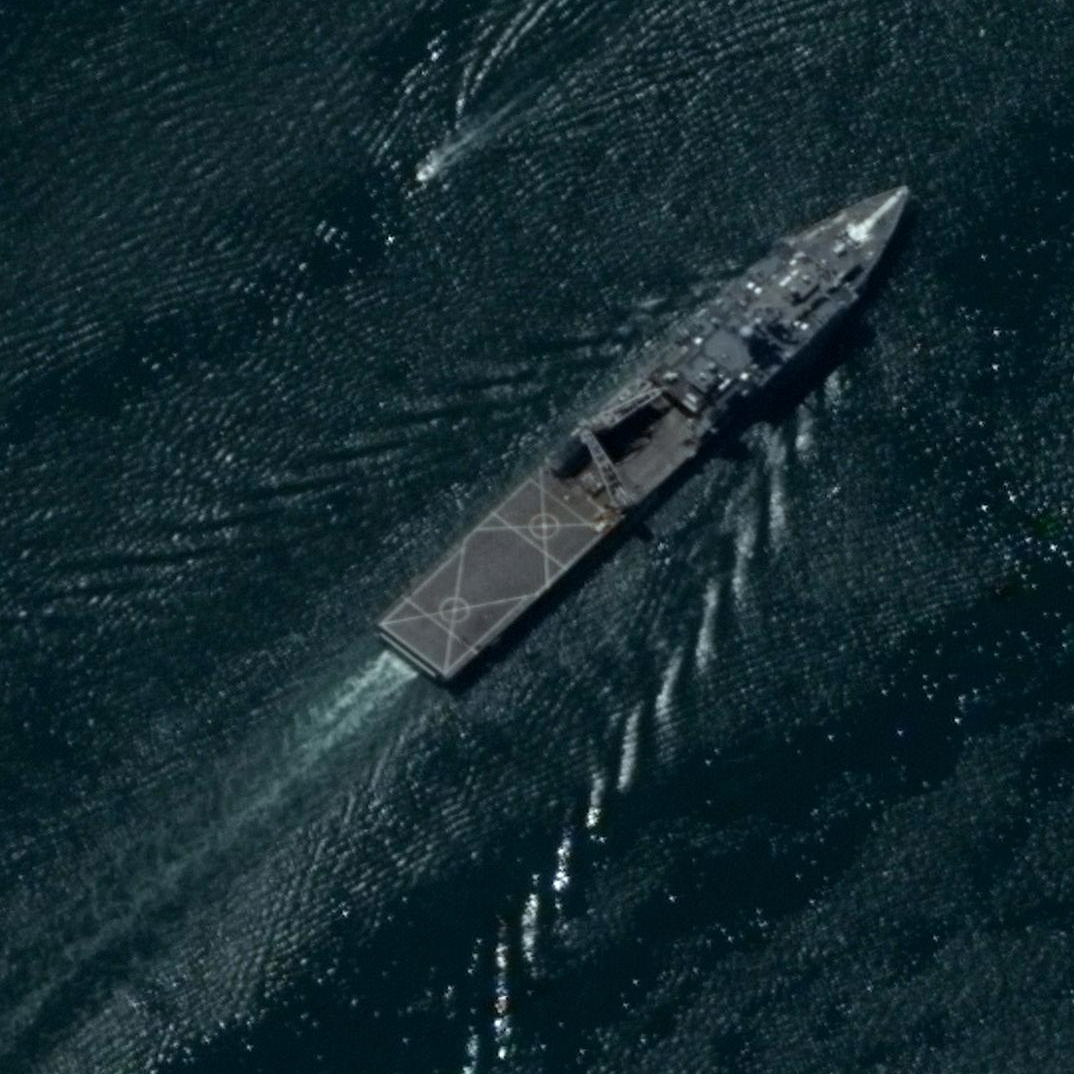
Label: combat